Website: home-depot
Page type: billing-address
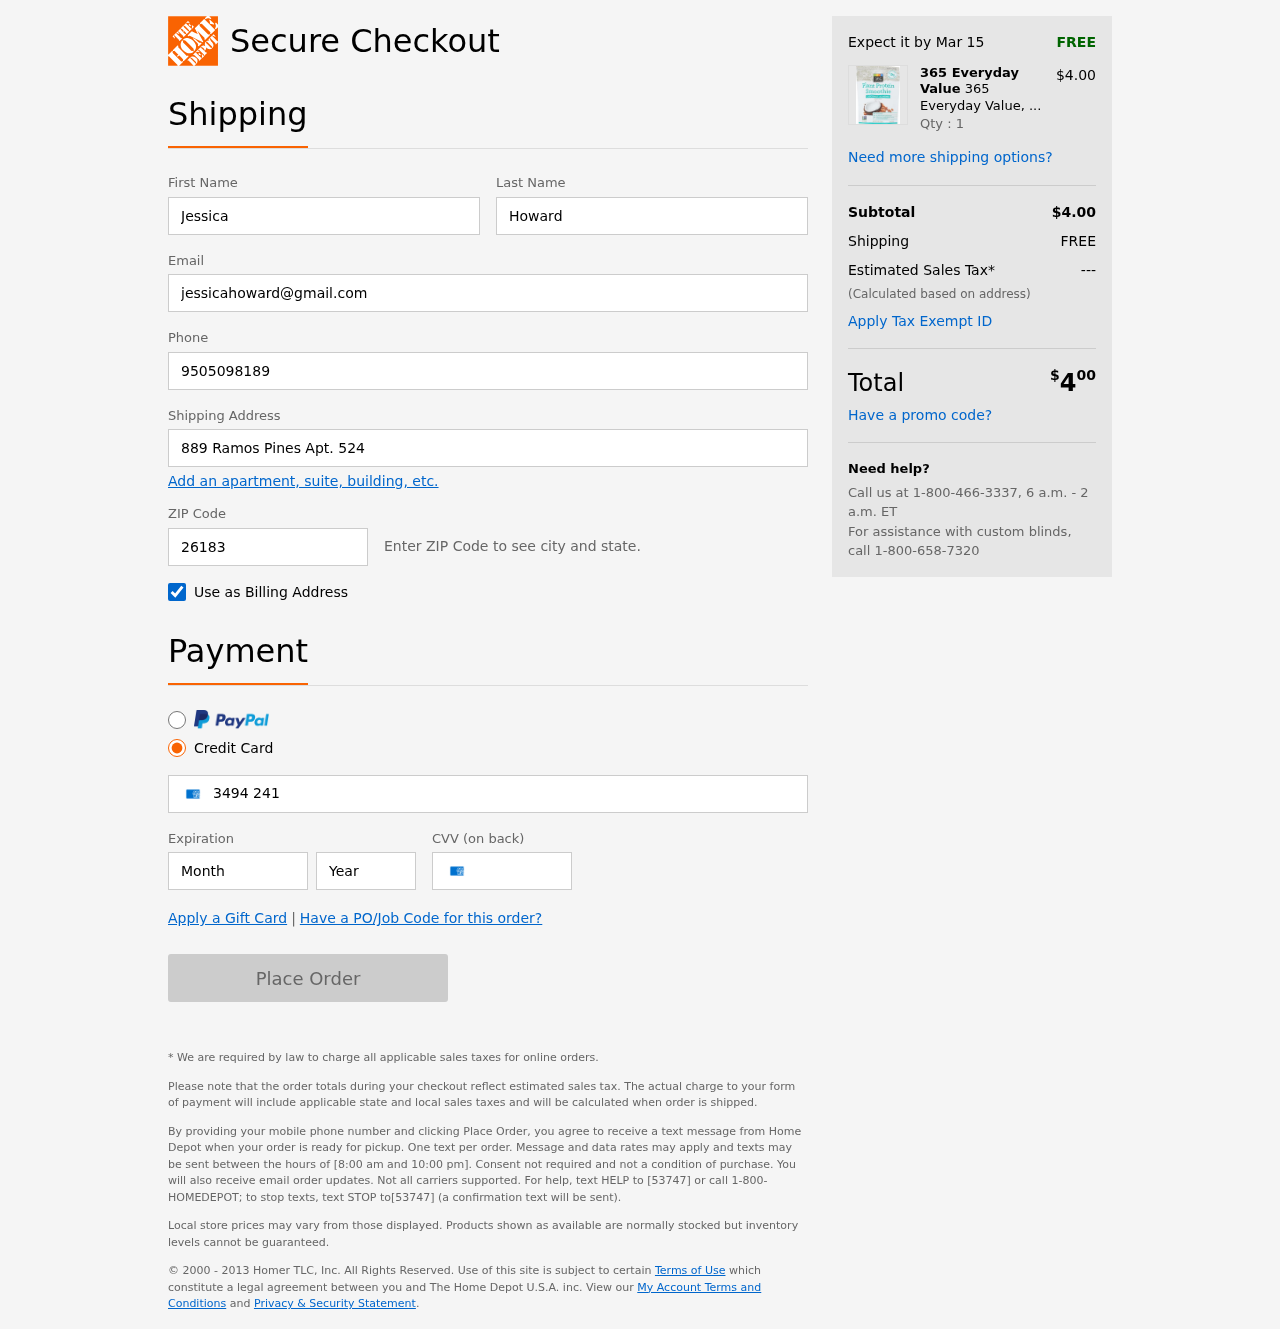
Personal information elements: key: PII_FIRSTNAME
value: Jessica
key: PII_LASTNAME
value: Howard
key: PII_EMAIL
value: jessicahoward@gmail.com
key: PII_PHONE
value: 9505098189
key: PII_STREET
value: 889 Ramos Pines Apt. 524
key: PII_POSTCODE
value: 26183
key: PII_CARD_NUMBER
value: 3494 2417 0337 853
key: PII_CARD_EXPIRY_MONTH
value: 09
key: PII_CARD_CVV
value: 0459
Product elements: key: PRODUCT1_BRAND
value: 365 Everyday Value
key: PRODUCT1_NAME
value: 365 Everyday Value, Plant Protein Smoothie, Coconut Almond, 9 oz
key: PRODUCT1_PRICE
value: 4
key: PRODUCT1_QUANTITY
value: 1
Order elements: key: ORDER_DELIVERY_DATE
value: Mar 15
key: ORDER_SUBTOTAL
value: $4.00
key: ORDER_SHIPPING_COST
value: FREE
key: ORDER_TAX
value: ---
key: ORDER_TOTAL2
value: $400